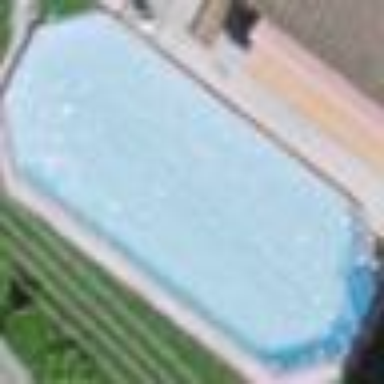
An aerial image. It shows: Swimming pool located in leisure land.